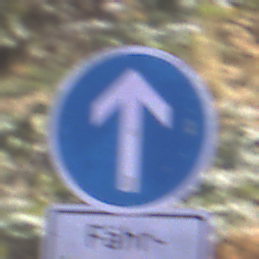
Verkehrszeichen: VorgeschriebeneFahrtrichtungGeradeaus
Zusatzzeichen unten: SonstigeFahrzeugePersonengruppenFrei4
Umgebung: Outdoor, Nature
Tageszeit: MorningAfternoon
Wetter: Clear
Licht: Natural
Jahreszeit: NotSpecified
Kontrast: HighContrast